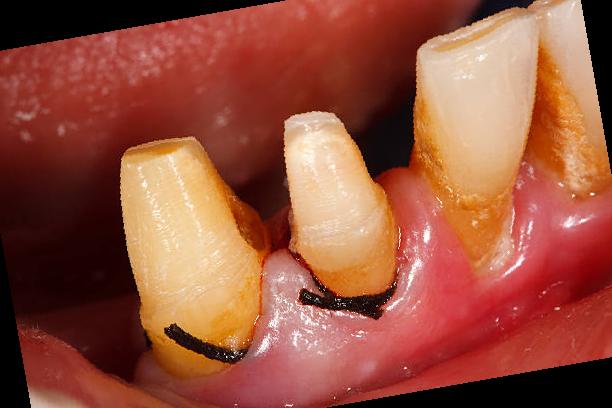
Condition: Calculus